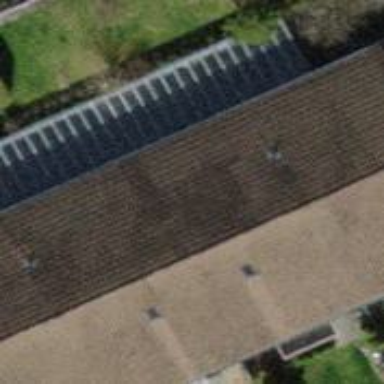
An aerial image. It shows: Terrace building.